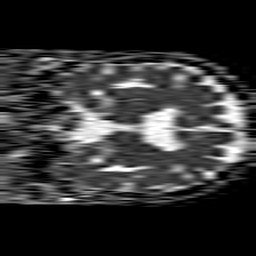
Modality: ADC
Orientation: coronal
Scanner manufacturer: philips
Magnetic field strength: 1.5 T
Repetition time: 4.6 s
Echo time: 0.08631 s